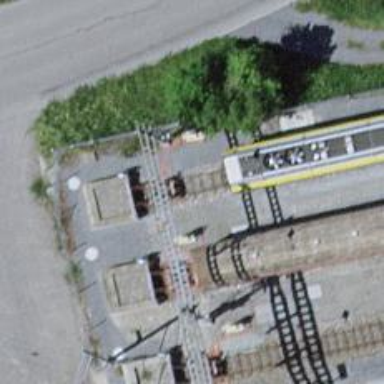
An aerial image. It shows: Railway buffer stop.